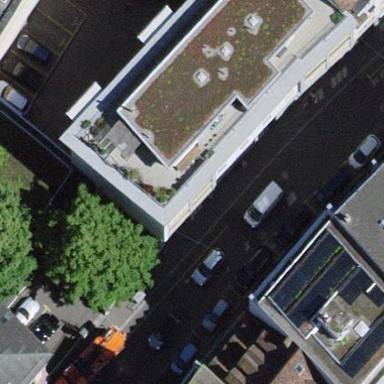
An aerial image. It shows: Post office building.